Question: I am working in android.
this is my xml:-
please check this carefully.
**
'''
<RelativeLayout
android:layout_width="wrap_content" android:layout_height="140dip" android:id="@+id/rl_for_image_title" >
<ImageView
android:id="@+id/music_player_logo"
android:layout_height="fill_parent"
android:layout_width="100dip"
android:src="@drawable/musicplayer_logo"/>
</RelativeLayout>
<RelativeLayout android:layout_width="wrap_content" android:layout_height="140dip" android:id="@+id/rl_for_texts" android:layout_toRightOf="@+id/rl_for_image_title" >
<TextView
android:id="@+id/music_player_title_name"
android:layout_height="wrap_content"
android:layout_width="wrap_content"
android:text="Title :"
android:layout_marginLeft="15dip"/>
<TextView
android:layout_below="@+id/music_player_title_name"
android:id="@+id/music_player_artist_name"
android:layout_height="wrap_content"
android:layout_width="wrap_content"
android:text="Artist : "
android:layout_marginLeft="15dp"/>
<TextView
android:layout_below="@+id/music_player_artist_name"
android:id="@+id/music_player_category"
android:layout_height="wrap_content"
android:layout_width="wrap_content"
android:text="Category : "
android:layout_marginLeft="15dp"/>
<TextView
android:layout_below="@+id/music_player_category"
android:id="@+id/music_player_date"
android:layout_height="wrap_content"
android:layout_width="wrap_content"
android:text="Date : "
android:layout_marginLeft="15dp"
/>
<TextView
android:layout_below="@+id/music_player_date"
android:id="@+id/music_player_song_price"
android:layout_height="wrap_content"
android:layout_width="wrap_content"
android:text="Price : "
android:layout_marginLeft="15dp"
/>
</RelativeLayout>
<RelativeLayout android:layout_width="wrap_content" android:layout_height="wrap_content" android:id="@+id/rl_for_seekbar" android:layout_below="@+id/rl_for_texts" android:layout_marginTop="20dip" >
<ImageButton
android:id="@+id/ButtonTestPlayPause"
android:layout_height="40dip"
android:layout_width="fill_parent"
android:src="@drawable/button_play"/>
<SeekBar
android:layout_below="@+id/ButtonTestPlayPause"
android:id="@+id/SeekBarTestPlay"
android:layout_height="20dip"
android:layout_width="match_parent"
android:thumb="@drawable/thumb_transparent"/>
<TextView
android:layout_below="@+id/SeekBarTestPlay"
android:id="@+id/SeekBarTime"
android:layout_height="wrap_content"
android:layout_width="wrap_content"
android:text="Time :"
android:layout_marginLeft="15dp"
/>
</RelativeLayout></RelativeLayout>
'''
and this is the output of this above xml:-

i want to display at the same level as text information. my image top layer is a little bit below than the text view like as Title, artist. please suggest me what should i do make this alignment accurate. ?
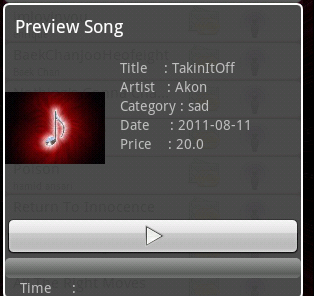
Answer: Replace this for Relative Layout of Image View :
'''
<RelativeLayout
android:layout_width="100dp" android:layout_height="140dip" android:id="@+id/rl_for_image_title" >
<ImageView
android:id="@+id/music_player_logo"
android:layout_height="wrap_content"
android:layout_width="100dp"
android:src="@drawable/icon"/>
</RelativeLayout>
'''